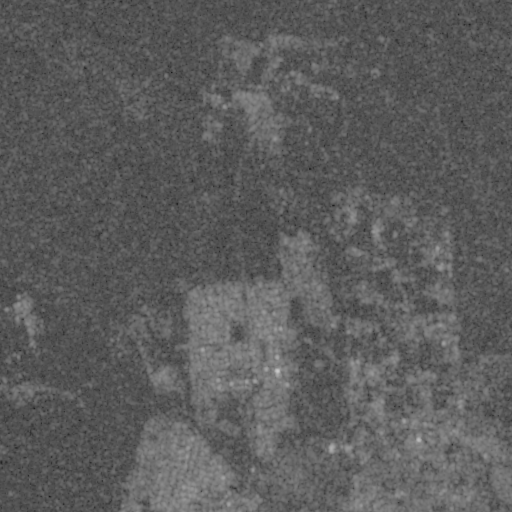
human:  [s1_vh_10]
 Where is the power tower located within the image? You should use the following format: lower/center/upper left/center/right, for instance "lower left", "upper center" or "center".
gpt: The power tower is located in the lower left of the image.
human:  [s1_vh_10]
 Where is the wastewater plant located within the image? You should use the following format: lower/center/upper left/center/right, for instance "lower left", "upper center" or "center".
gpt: The wastewater plant is located in the upper center of the image.
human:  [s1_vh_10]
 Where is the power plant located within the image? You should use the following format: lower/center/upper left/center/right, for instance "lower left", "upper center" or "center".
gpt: There is no power plant in the image.

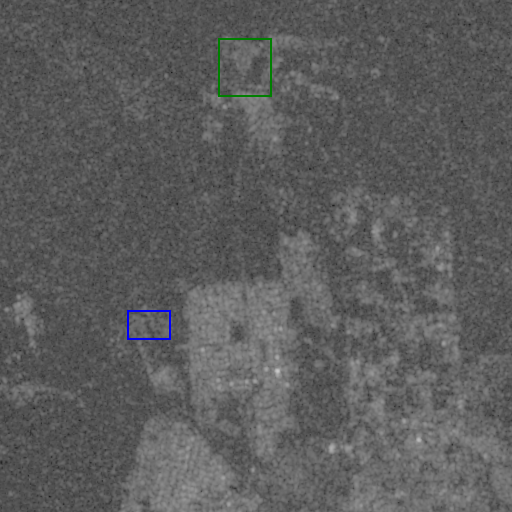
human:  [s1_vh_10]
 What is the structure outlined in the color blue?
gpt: The structure outlined in blue is a park.
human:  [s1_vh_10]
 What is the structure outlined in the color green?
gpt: The structure outlined in green is a wastewater plant.
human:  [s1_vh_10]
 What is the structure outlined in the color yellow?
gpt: There is no yellow outline.